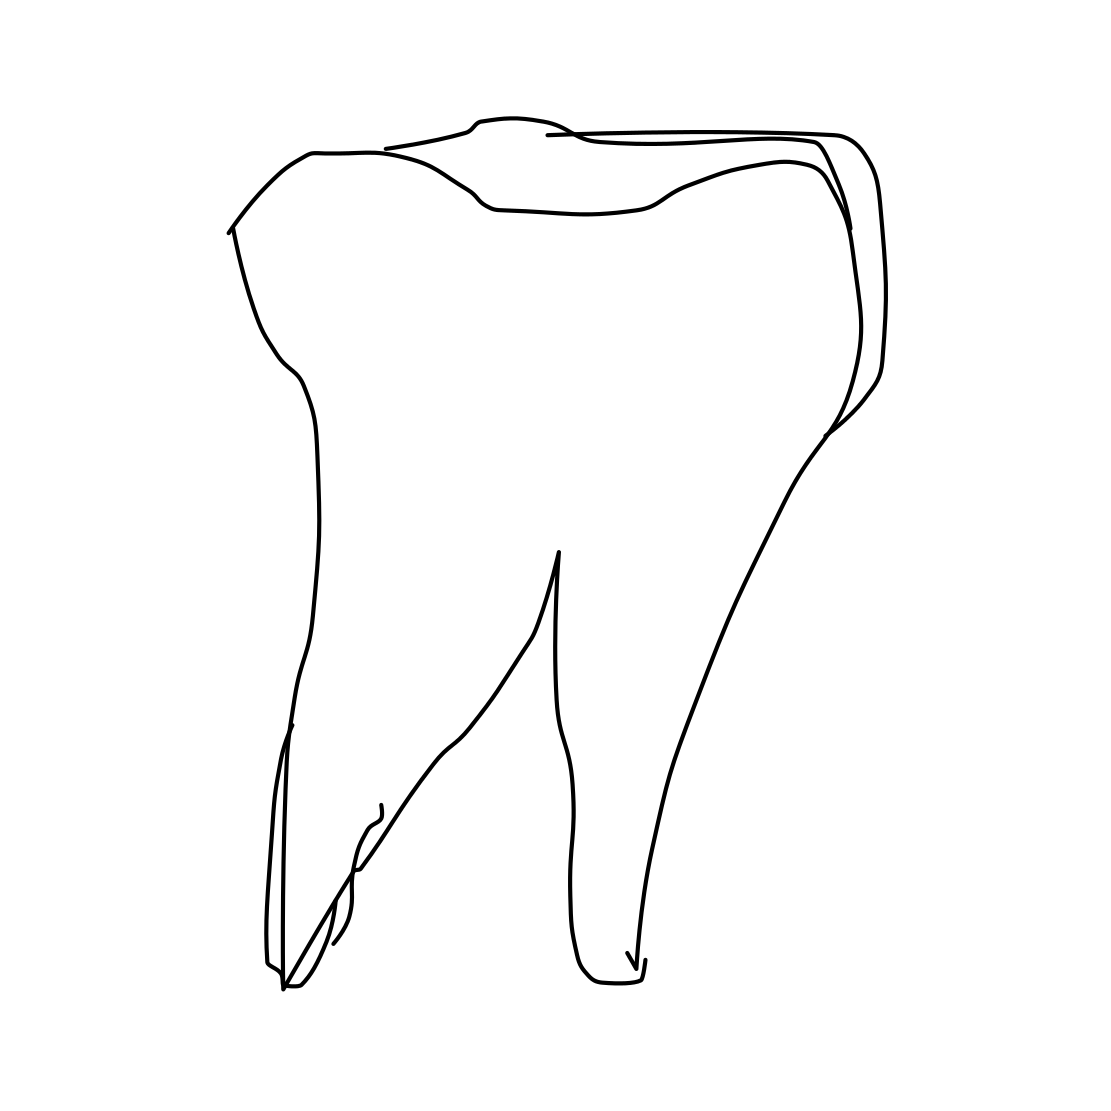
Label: tooth